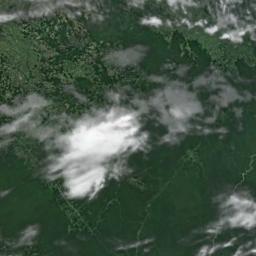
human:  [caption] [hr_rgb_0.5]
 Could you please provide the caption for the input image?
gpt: White clouds on green land .

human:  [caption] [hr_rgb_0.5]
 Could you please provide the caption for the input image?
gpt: The white cloud is above green land .

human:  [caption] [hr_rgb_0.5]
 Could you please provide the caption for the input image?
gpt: A gigantic cloud of white clouds floated above the hills .

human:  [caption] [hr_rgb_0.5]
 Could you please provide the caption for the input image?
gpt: There are some gray and white clouds over a green land .

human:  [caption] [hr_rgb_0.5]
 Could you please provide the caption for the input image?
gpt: The cumulus clouds are located above the land covered by dense vegetation .